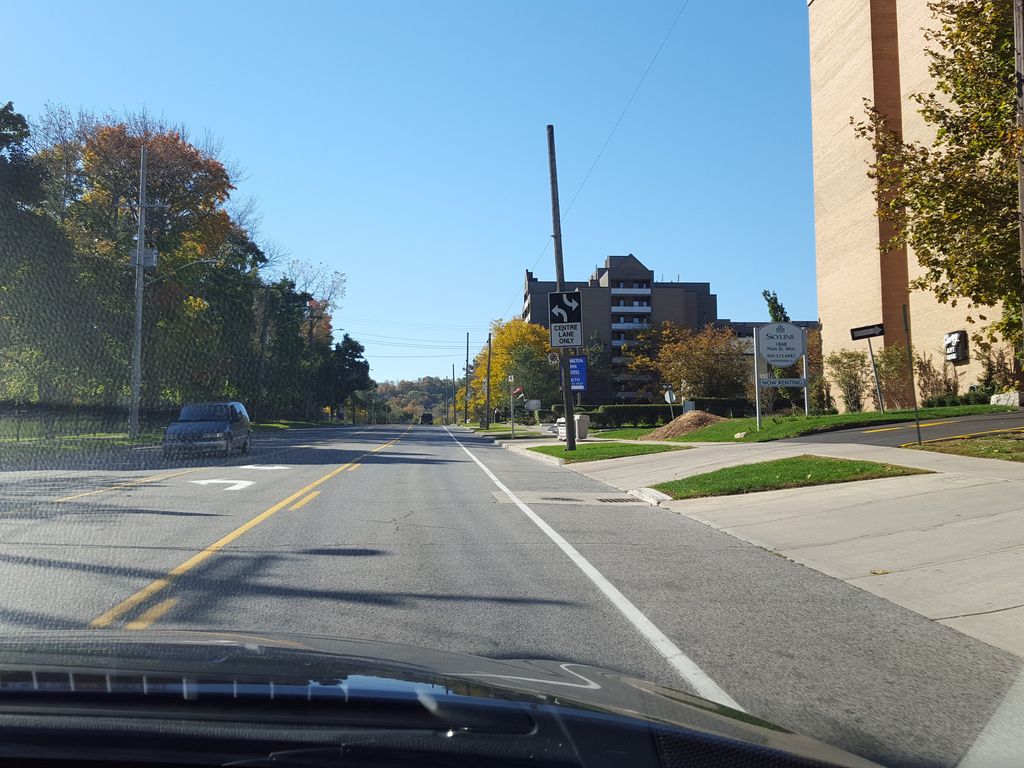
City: hamilton